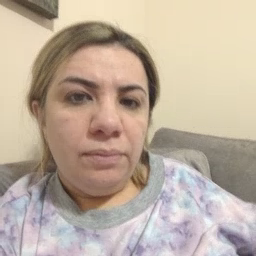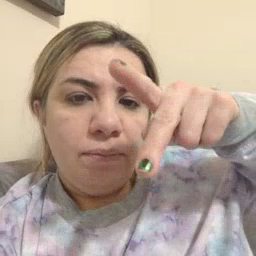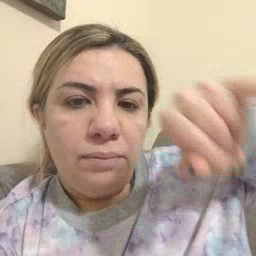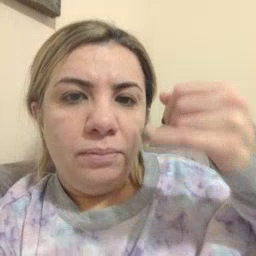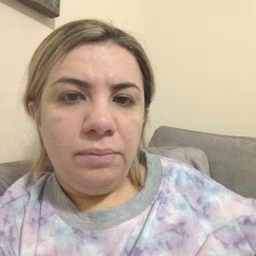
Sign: pajamas